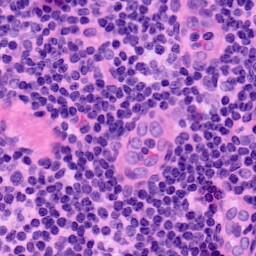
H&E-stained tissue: LymphNode